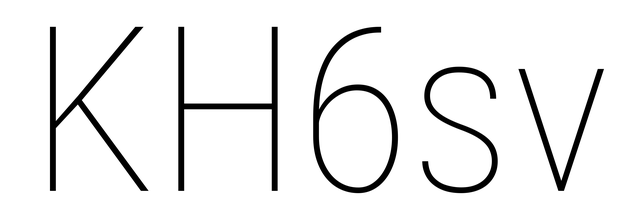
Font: Roboto_Condensed_Thin